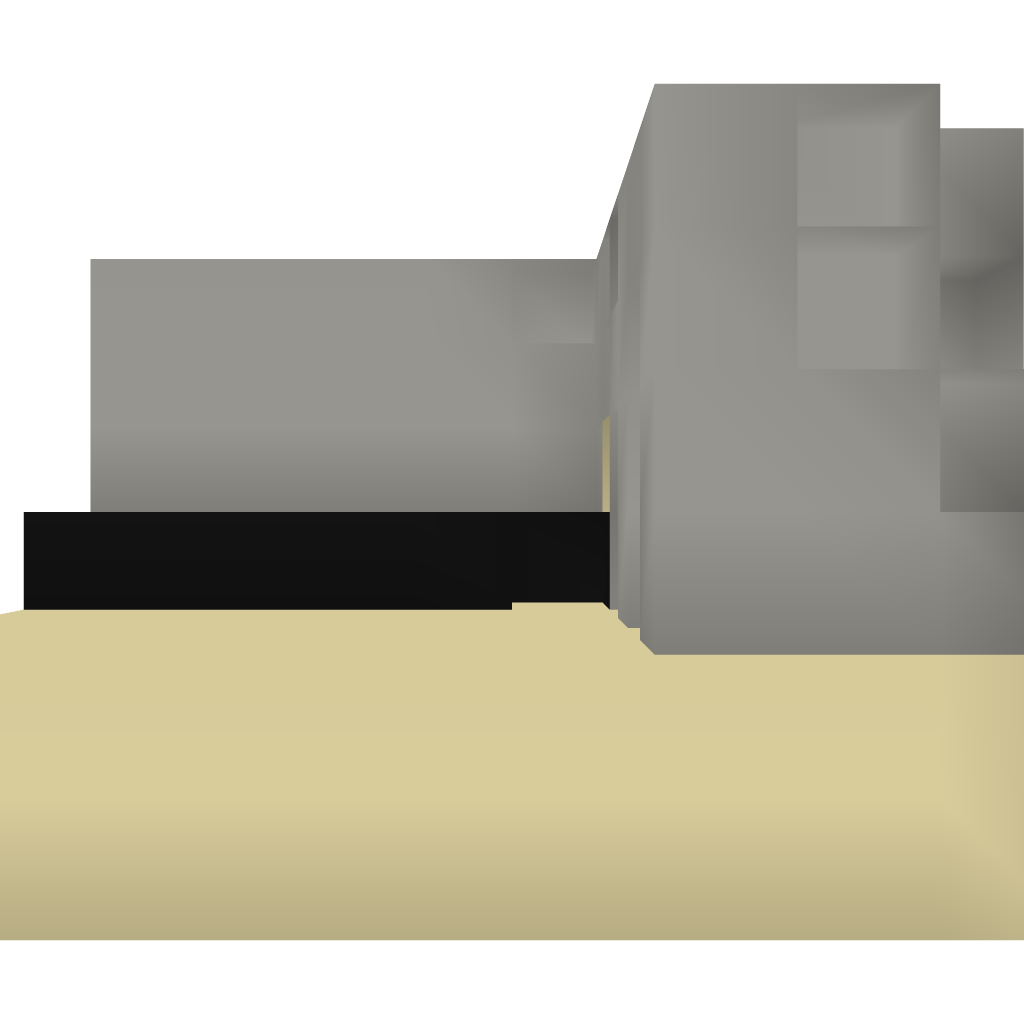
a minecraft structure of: Repeater Lock 1.5